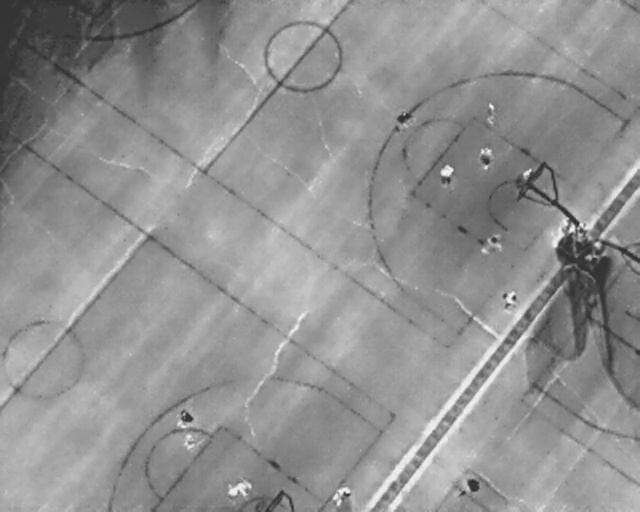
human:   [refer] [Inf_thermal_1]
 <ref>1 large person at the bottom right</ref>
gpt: <box>[[71, 93, 75, 97, 2]]</box>

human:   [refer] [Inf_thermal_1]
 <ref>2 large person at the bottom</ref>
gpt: <box>[[51, 95, 55, 98, 2], [35, 93, 39, 98, 2]]</box>

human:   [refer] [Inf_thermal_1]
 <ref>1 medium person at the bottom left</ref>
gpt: <box>[[28, 85, 31, 87, 2]]</box>

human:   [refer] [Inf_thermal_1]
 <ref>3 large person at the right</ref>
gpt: <box>[[73, 29, 78, 31, 2], [77, 56, 81, 60, 2], [74, 45, 78, 49, 2]]</box>